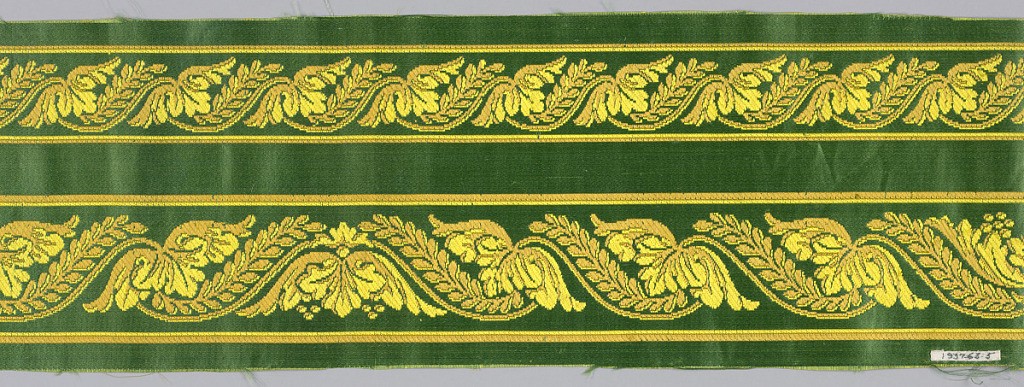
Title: Fragment
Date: ca. 1805
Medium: silk Technique: satin lampas plain compound satin
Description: Border fragment with two horizontal rows of alternating trefoil and willow branch in brown and yellow on green satin ground.